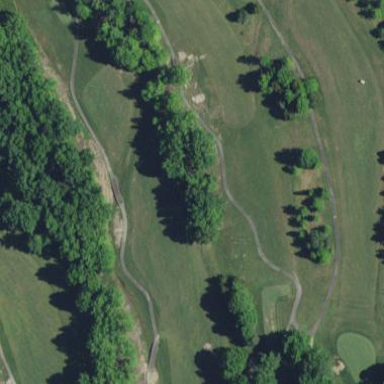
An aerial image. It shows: Scenic golf fairway.